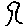
Label: tree